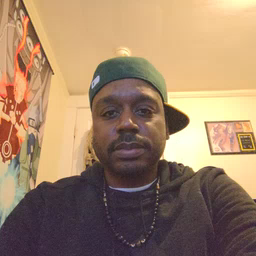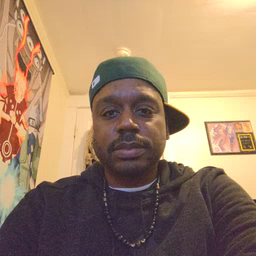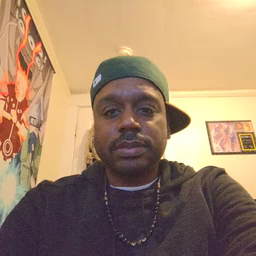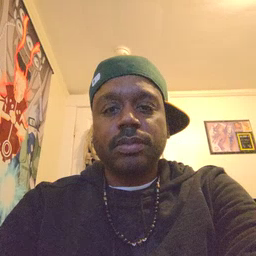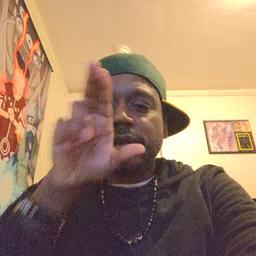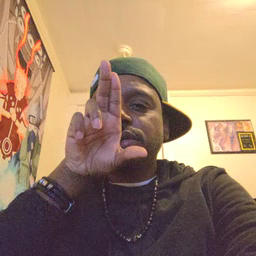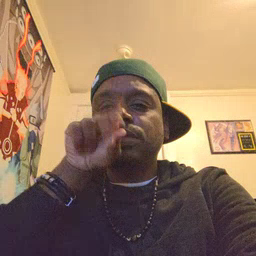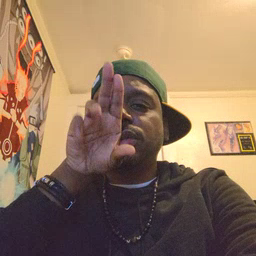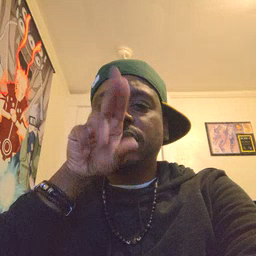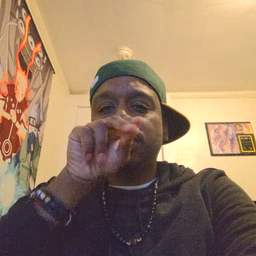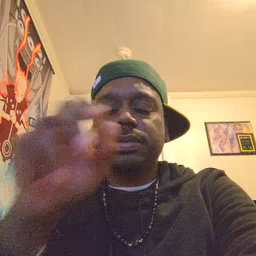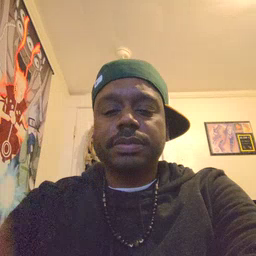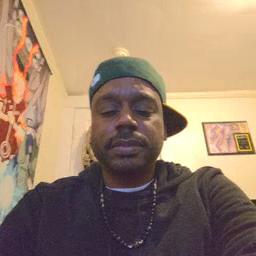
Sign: duck